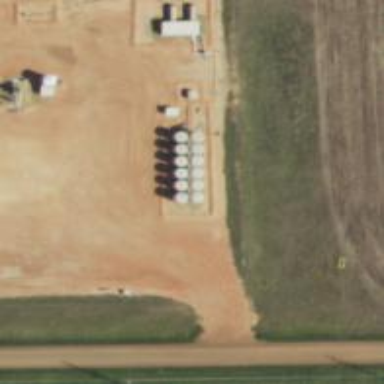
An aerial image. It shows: Storage tank with man-made structure.